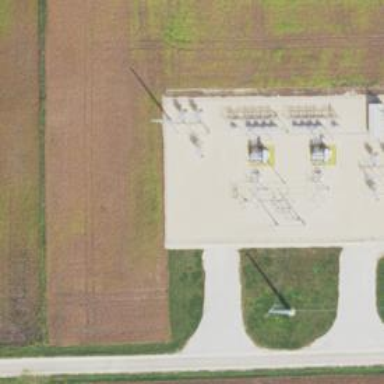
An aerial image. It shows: Generation substation.